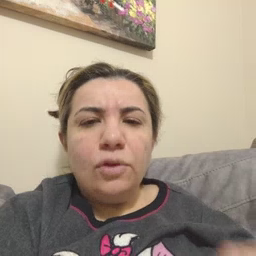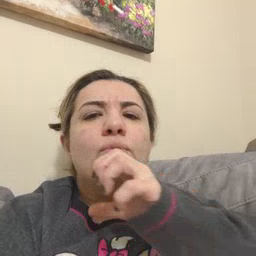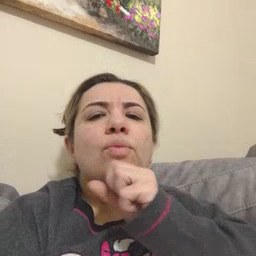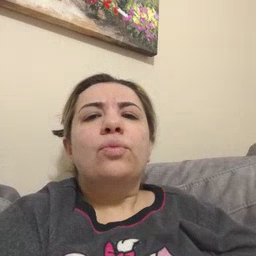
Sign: old